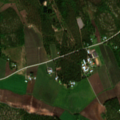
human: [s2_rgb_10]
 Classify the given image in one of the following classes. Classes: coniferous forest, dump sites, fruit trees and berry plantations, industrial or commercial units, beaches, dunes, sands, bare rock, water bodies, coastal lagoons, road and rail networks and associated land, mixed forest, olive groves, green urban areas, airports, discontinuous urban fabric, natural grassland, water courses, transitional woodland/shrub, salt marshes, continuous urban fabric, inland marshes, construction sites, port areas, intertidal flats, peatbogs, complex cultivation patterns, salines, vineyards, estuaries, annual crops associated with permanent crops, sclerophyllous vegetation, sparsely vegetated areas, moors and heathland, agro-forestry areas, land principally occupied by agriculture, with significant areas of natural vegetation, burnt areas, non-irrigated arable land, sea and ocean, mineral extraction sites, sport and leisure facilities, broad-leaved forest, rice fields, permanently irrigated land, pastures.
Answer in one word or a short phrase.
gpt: non-irrigated arable land, land principally occupied by agriculture, with significant areas of natural vegetation, coniferous forest, mixed forest